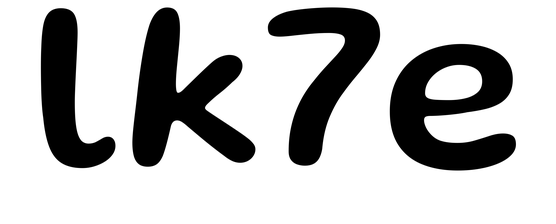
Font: Gluten_Medium